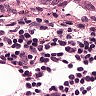
Metastatic tissue present: yes